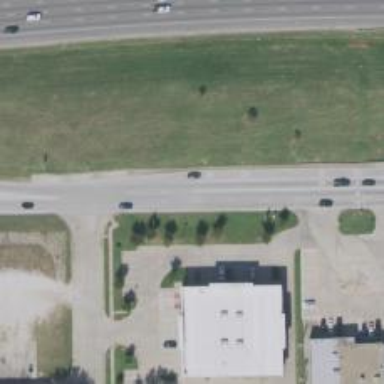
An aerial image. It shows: Secondary road with frontage road.